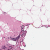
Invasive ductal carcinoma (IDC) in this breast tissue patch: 0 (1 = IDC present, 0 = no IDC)